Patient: sex F, age 65
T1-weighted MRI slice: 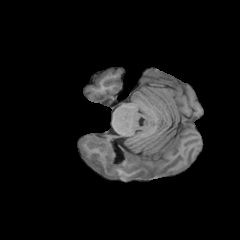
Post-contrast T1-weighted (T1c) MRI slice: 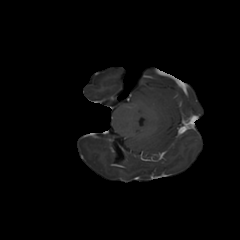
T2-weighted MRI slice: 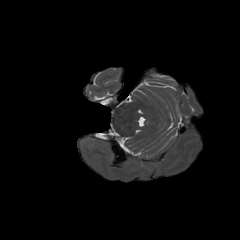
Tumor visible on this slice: no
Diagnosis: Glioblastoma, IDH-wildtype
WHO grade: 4